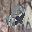
Label: 2